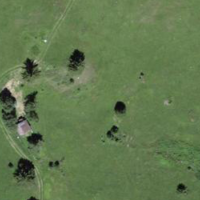
EUNIS habitat code: 26
Species observed at this site:
Eliomys quercinus